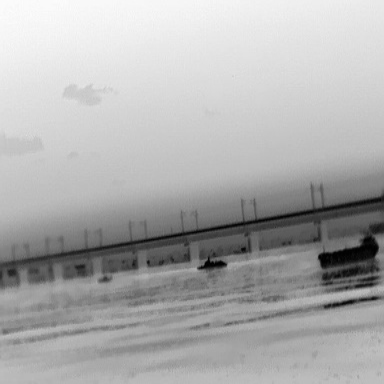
There is a warship in the infrared image.